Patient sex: F
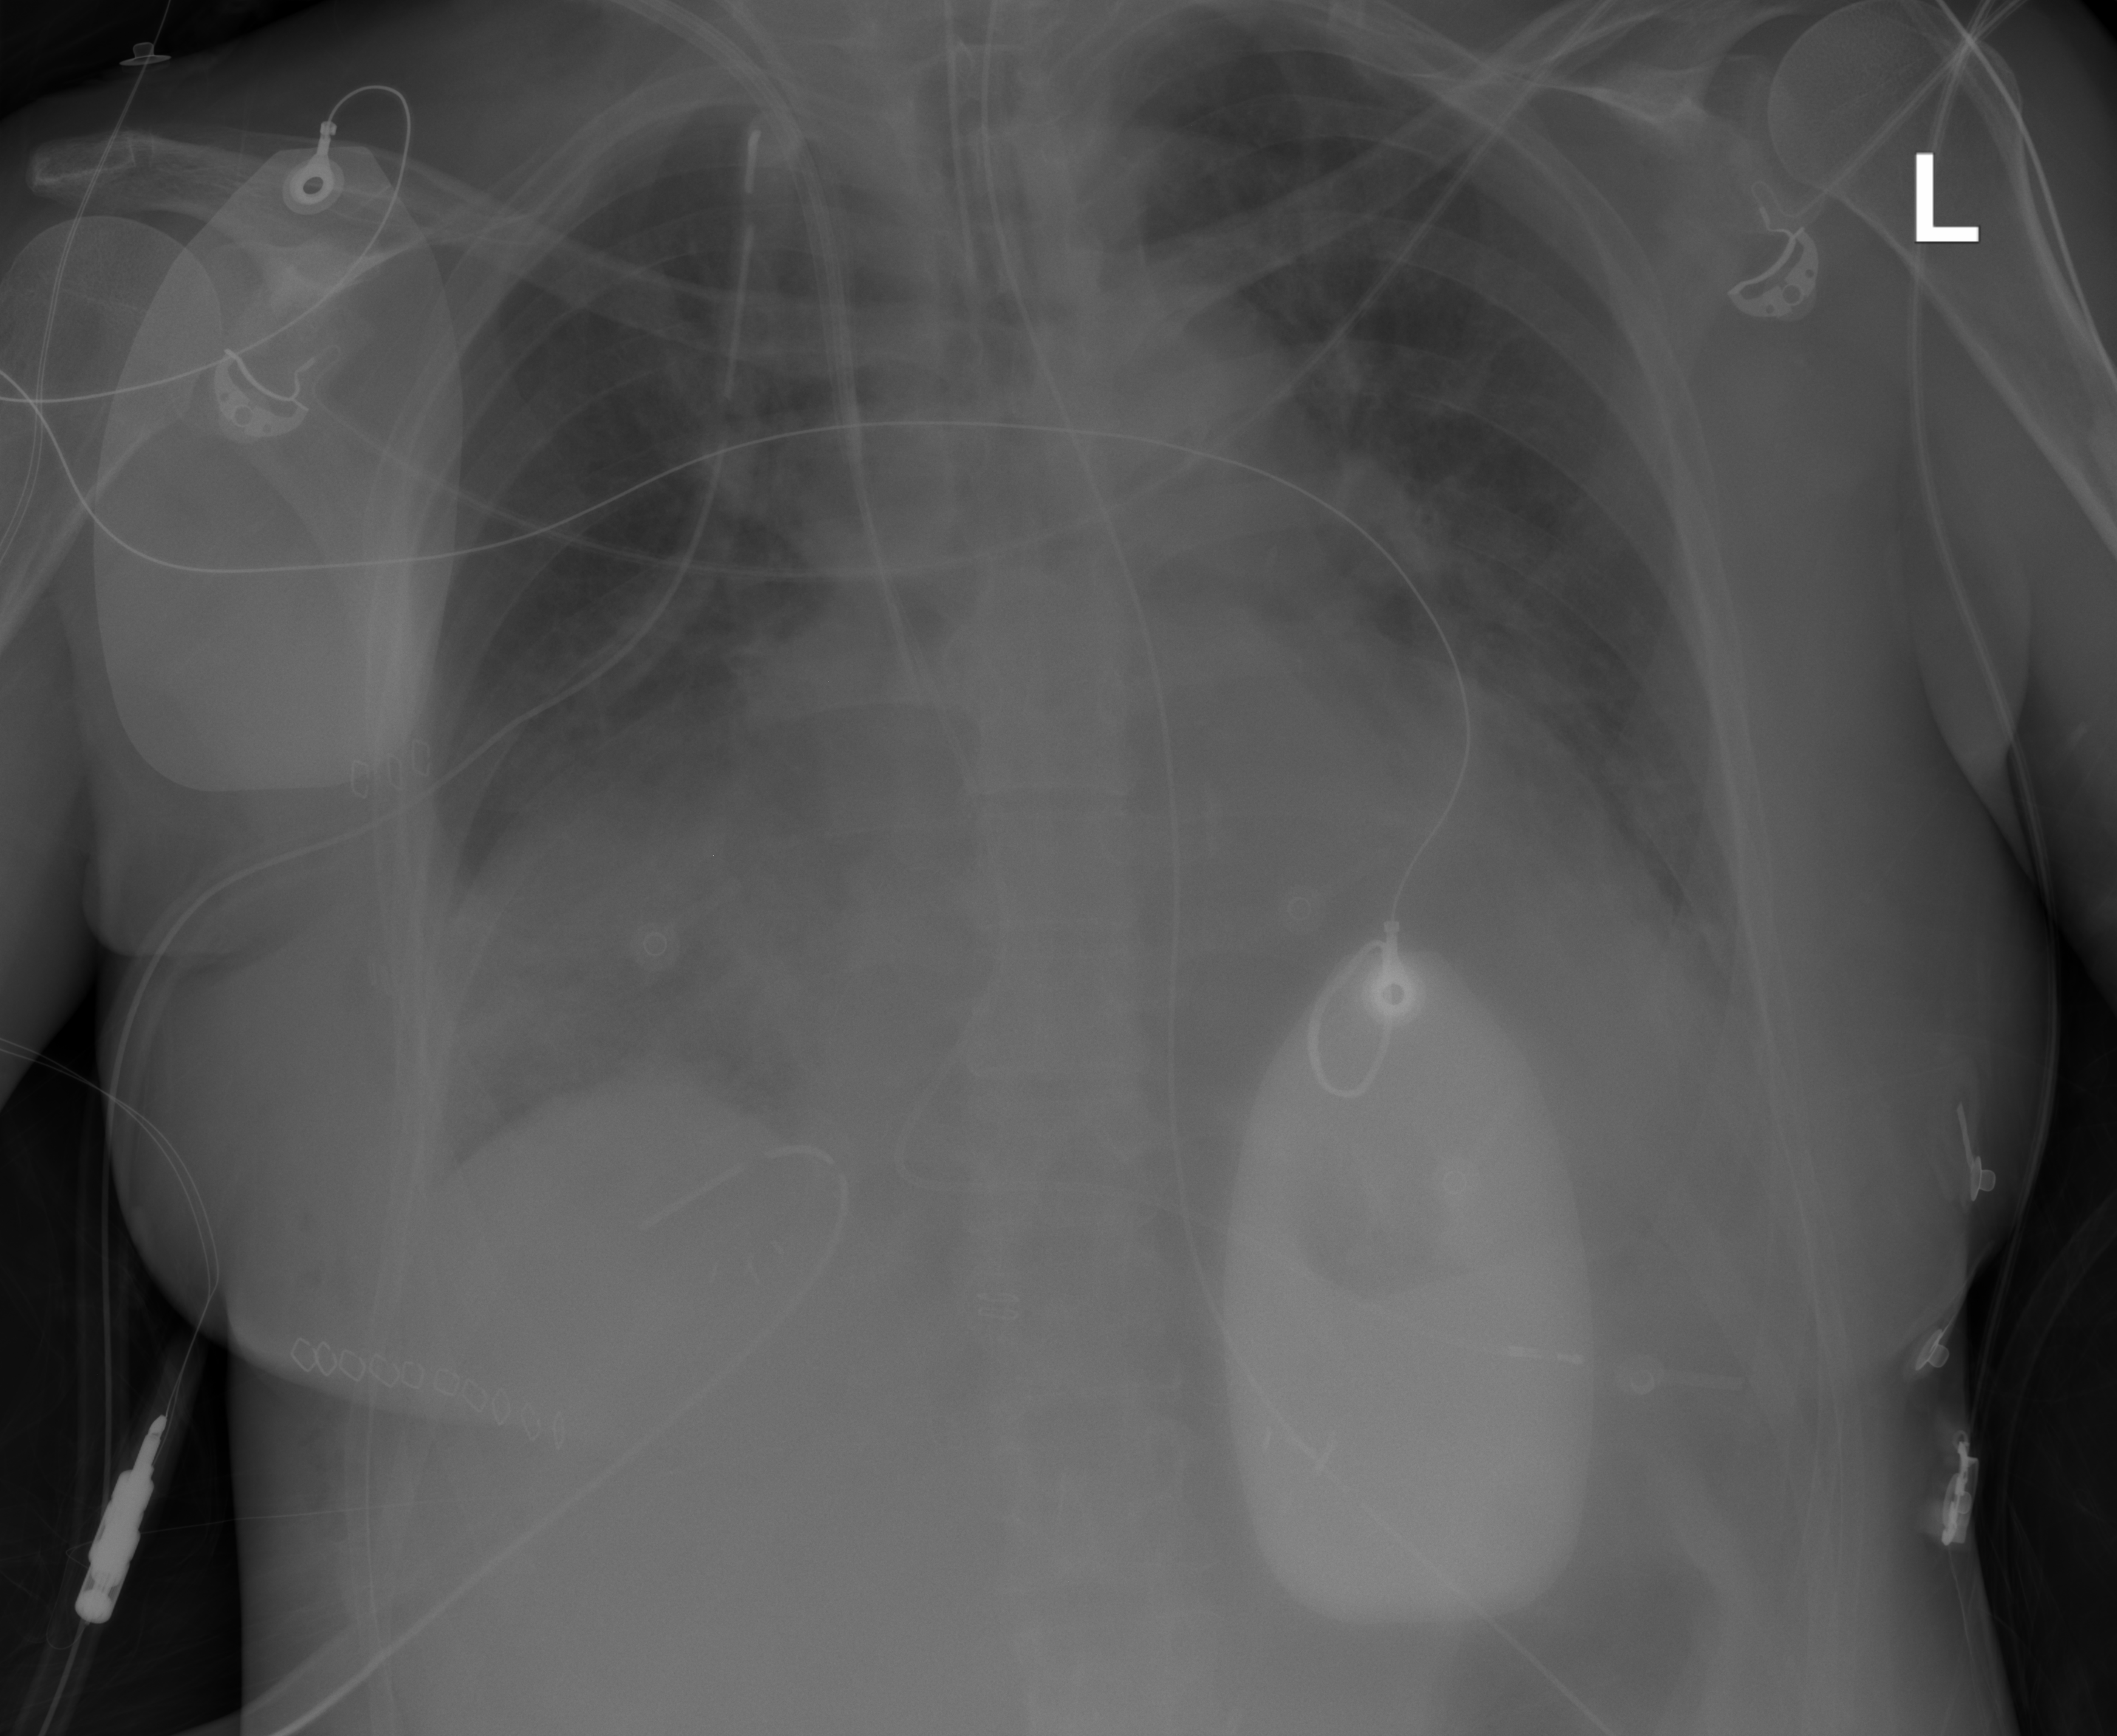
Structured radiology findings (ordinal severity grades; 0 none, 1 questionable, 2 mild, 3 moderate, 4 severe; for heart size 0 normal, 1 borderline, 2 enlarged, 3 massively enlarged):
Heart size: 2
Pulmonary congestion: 2
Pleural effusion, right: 3
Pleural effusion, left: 2
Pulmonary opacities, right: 2
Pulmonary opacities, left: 0
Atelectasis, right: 2
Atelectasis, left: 2